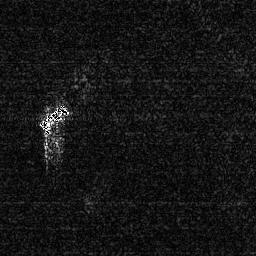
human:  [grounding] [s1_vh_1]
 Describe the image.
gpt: In the satellite image, there is  <ref>1 medium ship </ref> <box>[[14, 40, 26, 51, 0]]</box> located at left.